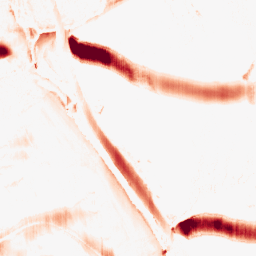
Category: morphological
Decomposition family: morphological_ellipse
Decomposition parameters: operation: opening
width: 30
height: 5
Upsampling method: sinc_hamming
Upsampling parameters: scale: 8
kernel_size: 16
Upsampling scale: 8